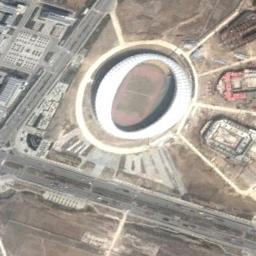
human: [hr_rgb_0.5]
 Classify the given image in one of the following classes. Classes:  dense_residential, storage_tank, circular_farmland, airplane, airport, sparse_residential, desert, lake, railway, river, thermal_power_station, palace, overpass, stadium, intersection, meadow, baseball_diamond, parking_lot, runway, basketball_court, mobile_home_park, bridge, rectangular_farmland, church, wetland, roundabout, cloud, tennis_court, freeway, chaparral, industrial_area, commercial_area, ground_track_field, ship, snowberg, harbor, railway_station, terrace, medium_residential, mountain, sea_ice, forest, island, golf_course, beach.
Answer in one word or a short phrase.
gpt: stadium